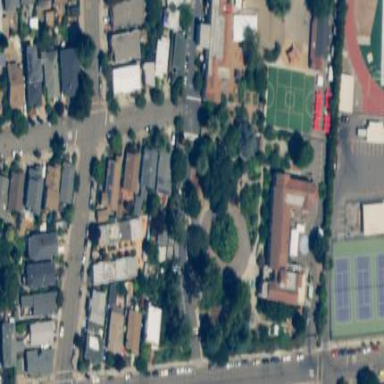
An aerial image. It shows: School.